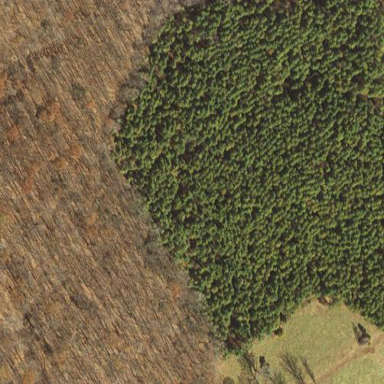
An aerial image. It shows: Evergreen forest area.